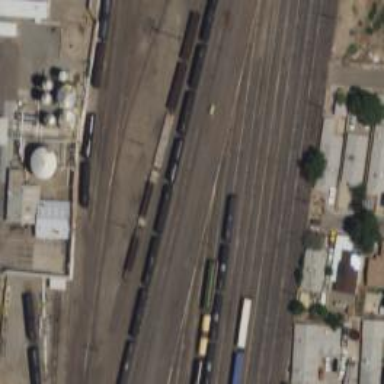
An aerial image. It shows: Railway yard.